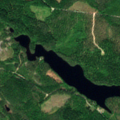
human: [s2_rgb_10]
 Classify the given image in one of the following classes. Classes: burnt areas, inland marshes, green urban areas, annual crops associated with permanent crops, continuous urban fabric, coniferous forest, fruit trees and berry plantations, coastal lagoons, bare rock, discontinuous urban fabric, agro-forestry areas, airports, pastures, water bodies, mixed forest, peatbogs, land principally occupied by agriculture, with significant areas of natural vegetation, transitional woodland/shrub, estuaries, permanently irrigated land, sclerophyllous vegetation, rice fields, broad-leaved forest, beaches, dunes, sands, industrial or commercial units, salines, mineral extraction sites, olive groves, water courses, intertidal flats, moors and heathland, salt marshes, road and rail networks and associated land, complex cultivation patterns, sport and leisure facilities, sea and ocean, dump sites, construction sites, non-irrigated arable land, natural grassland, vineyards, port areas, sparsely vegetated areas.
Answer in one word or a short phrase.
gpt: coniferous forest, mixed forest, transitional woodland/shrub, water bodies